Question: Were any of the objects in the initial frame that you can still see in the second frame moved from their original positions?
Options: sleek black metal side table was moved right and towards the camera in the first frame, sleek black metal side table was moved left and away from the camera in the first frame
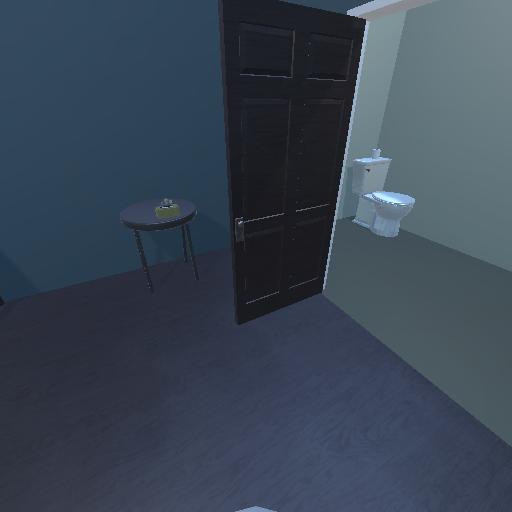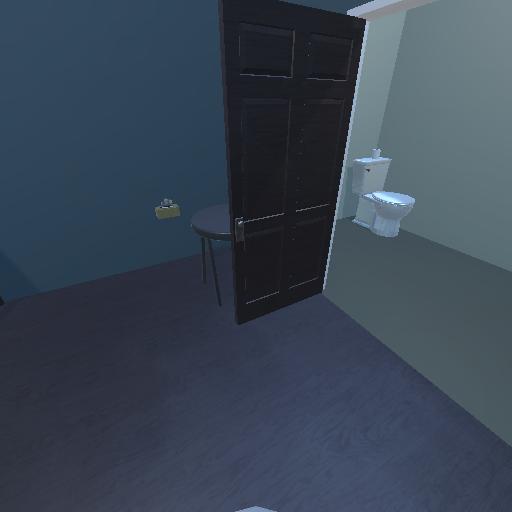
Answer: sleek black metal side table was moved right and towards the camera in the first frame